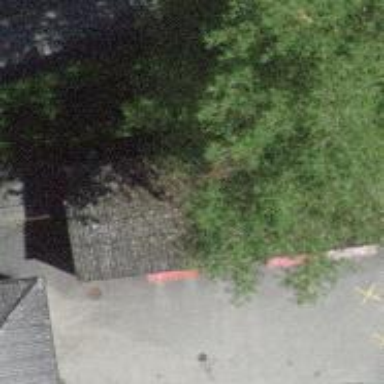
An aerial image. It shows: Garage.